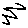
Label: zigzag